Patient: sex M, age 55
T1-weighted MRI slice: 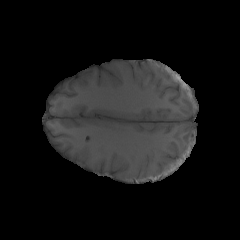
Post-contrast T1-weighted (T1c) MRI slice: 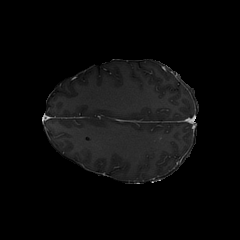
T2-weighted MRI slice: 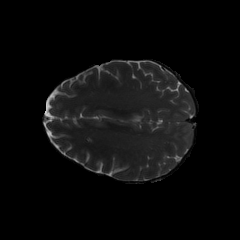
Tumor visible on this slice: no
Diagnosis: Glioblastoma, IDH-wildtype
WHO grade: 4